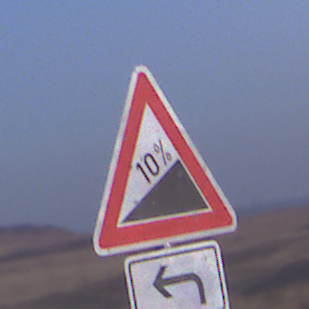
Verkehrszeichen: Steigung10
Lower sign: RichtungsangabeDurchPfeile2
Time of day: SunriseSunset
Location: Outdoor (Nature)
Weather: Clear
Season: NotSpecified
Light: Natural